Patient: sex F, age 71
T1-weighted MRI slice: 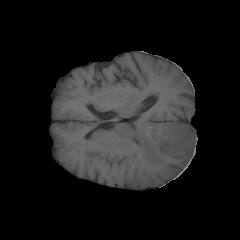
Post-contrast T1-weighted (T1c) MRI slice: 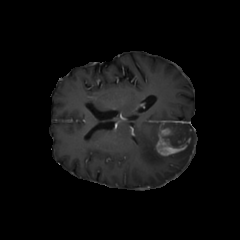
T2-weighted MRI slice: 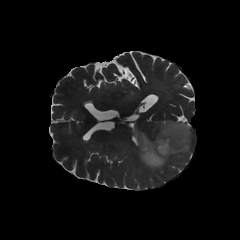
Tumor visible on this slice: yes
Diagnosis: Glioblastoma, IDH-wildtype
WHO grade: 4